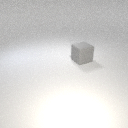
large gray rubber cube